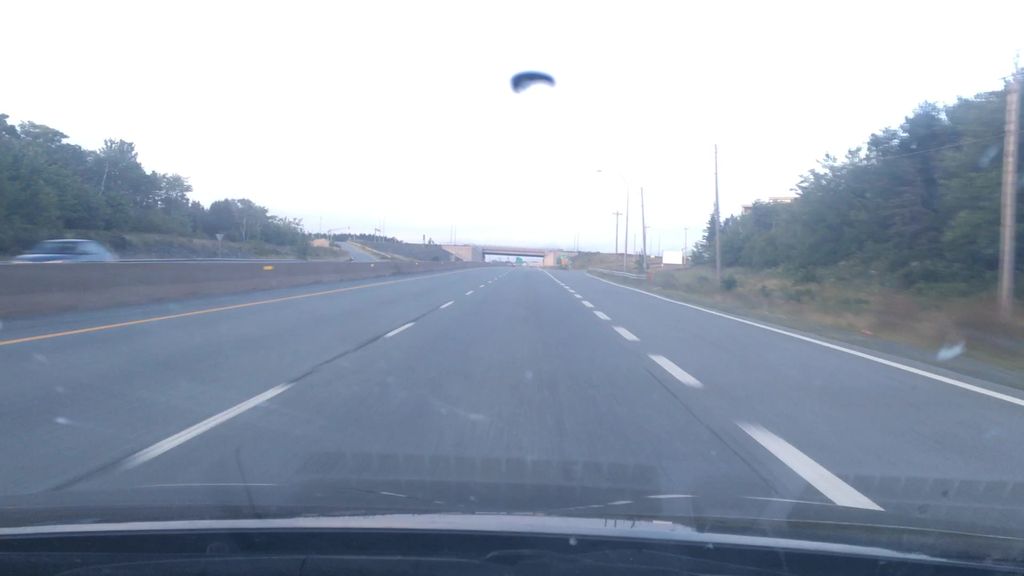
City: halifax